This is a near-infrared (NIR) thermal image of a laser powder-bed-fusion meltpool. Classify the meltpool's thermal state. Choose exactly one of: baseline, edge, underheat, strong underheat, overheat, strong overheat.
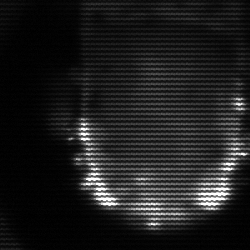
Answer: baseline